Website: apple
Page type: address-validator
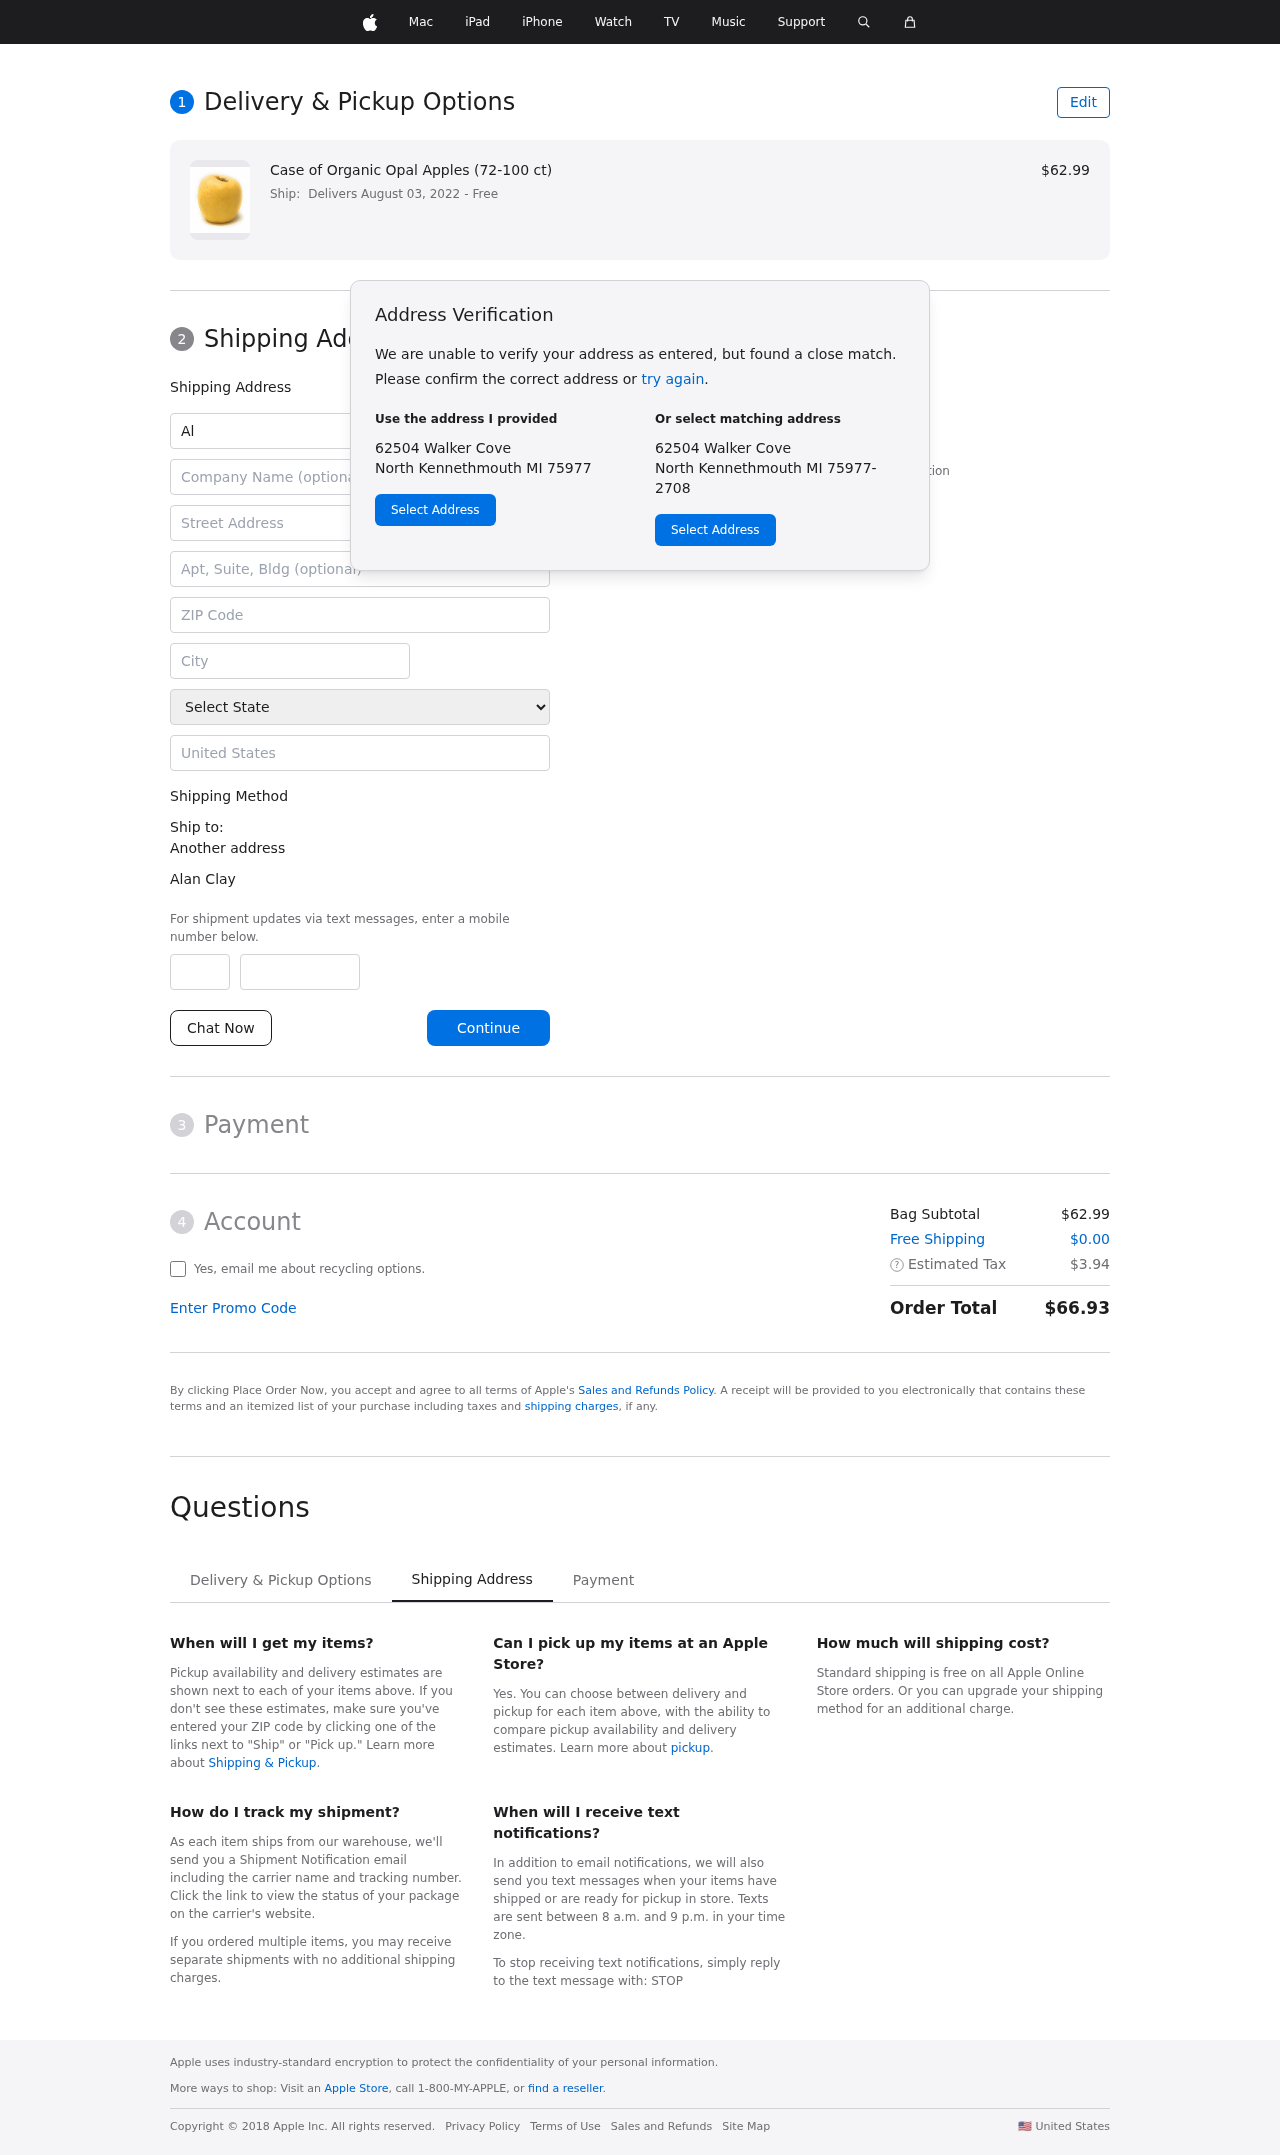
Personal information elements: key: PII_CITY
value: North Kennethmouth
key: PII_COMPANY
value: White-Thompson
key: PII_COUNTRY
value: United States
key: PII_FIRSTNAME
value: Alan
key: PII_FULLNAME
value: Alan Clay
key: PII_LASTNAME
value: Clay
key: PII_PHONE_AREA
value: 340
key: PII_PHONE_SUFFIX
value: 9494
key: PII_POSTCODE
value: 75977
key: PII_STATE
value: Michigan
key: PII_STREET
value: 62504 Walker Cove
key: PII_CITY_STATE_ZIP
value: North Kennethmouth MI 75977
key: PII_STATE_ABBR
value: MI
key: PII_POSTCODE_FULL
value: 75977
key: PII_POSTCODE_NUMERIC
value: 75977
Product elements: key: PRODUCT1_NAME
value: Case of Organic Opal Apples (72-100 ct)
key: PRODUCT1_PRICE
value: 62.99
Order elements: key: ORDER_DELIVERY_DATE
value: Delivers August 03, 2022
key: ORDER_SUBTOTAL
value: $62.99
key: ORDER_SHIPPING_COST
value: $0.00
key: ORDER_TAX
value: $3.94
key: ORDER_TOTAL
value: $66.93